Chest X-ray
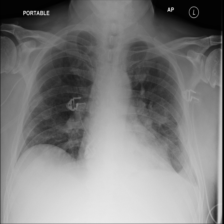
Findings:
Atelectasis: negative
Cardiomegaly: negative
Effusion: positive
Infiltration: positive
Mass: positive
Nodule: positive
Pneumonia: negative
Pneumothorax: negative
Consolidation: negative
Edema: negative
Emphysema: negative
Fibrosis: negative
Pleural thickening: negative
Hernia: negative